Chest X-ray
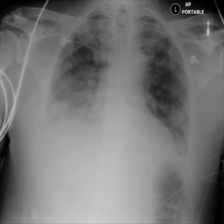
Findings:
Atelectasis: positive
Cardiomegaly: negative
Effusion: positive
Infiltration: negative
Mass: negative
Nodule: negative
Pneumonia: negative
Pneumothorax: negative
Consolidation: negative
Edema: negative
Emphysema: negative
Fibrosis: negative
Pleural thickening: negative
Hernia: negative